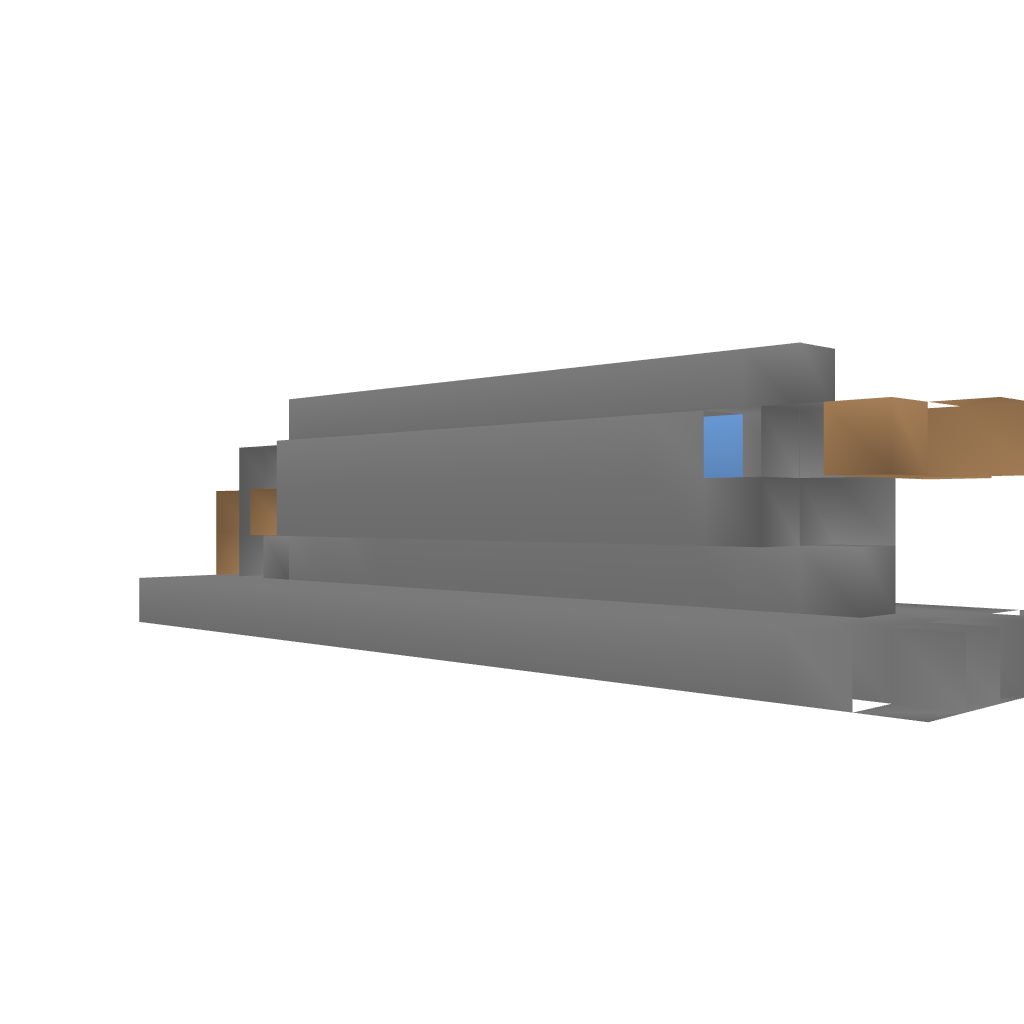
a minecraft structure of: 12-Charge Howitzer bad low quality